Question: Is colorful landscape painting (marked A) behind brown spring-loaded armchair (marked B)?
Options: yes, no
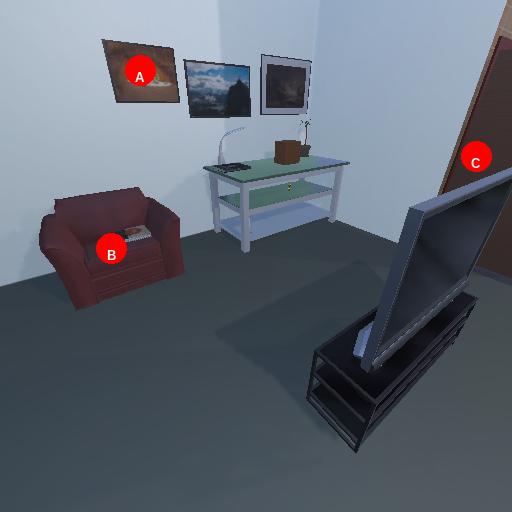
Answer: yes